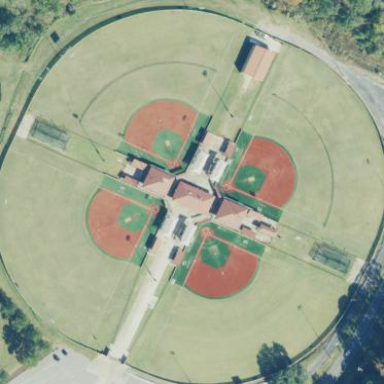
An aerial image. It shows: Baseball pitch for leisure land activities.